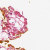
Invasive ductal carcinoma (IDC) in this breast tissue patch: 0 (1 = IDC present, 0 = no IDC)